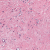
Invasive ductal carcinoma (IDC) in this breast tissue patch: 0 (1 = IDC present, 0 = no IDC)